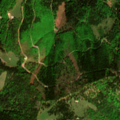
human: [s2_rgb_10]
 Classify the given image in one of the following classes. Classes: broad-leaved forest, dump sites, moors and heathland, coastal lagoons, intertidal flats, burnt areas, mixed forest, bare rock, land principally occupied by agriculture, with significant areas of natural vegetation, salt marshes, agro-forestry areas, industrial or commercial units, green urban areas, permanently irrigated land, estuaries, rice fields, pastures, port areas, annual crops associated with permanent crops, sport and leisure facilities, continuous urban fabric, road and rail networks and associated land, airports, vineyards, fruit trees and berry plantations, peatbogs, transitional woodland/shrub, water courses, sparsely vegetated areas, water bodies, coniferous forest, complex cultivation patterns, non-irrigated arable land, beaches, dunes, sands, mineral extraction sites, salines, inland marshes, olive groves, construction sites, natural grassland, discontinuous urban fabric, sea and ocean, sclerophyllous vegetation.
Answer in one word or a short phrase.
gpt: broad-leaved forest, coniferous forest, mixed forest, natural grassland